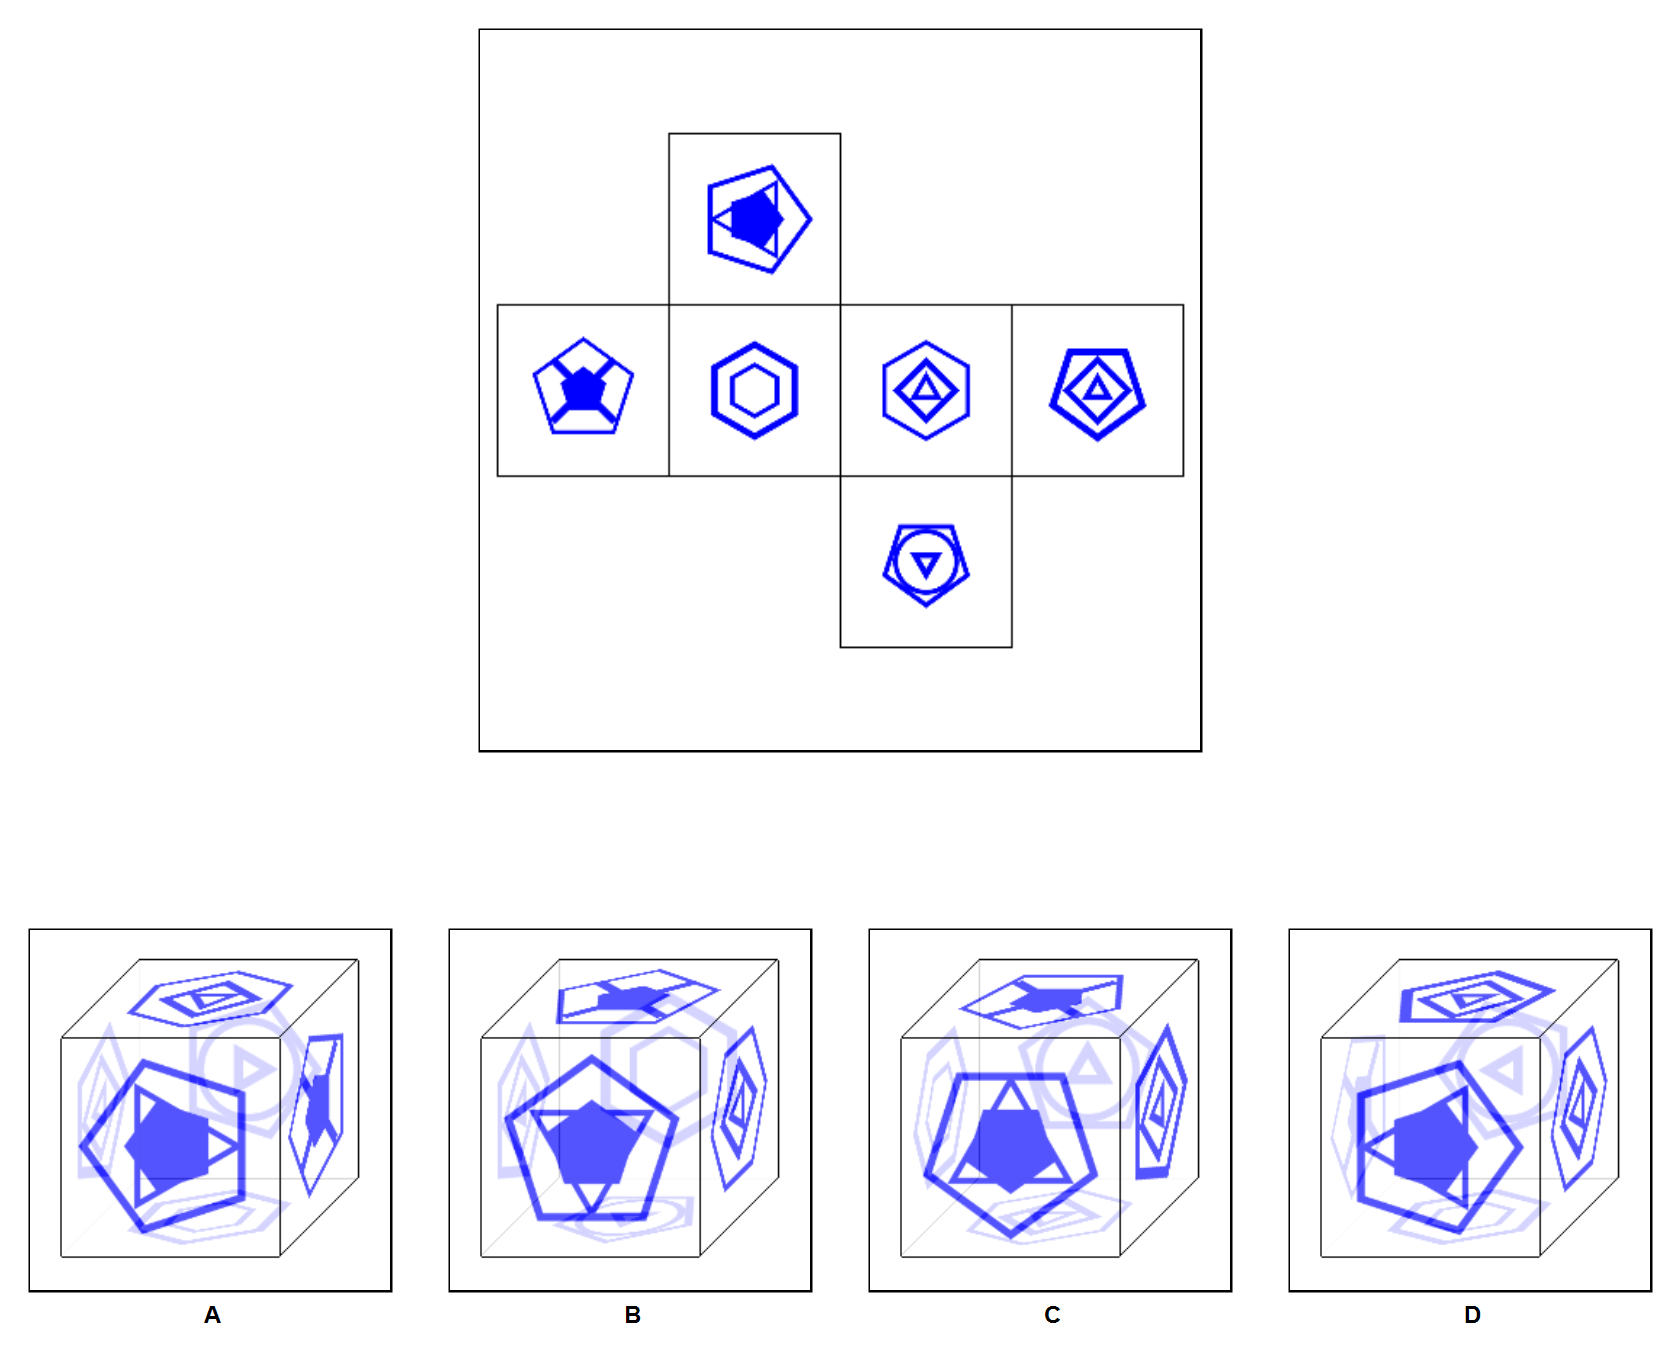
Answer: C